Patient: sex F, age 26
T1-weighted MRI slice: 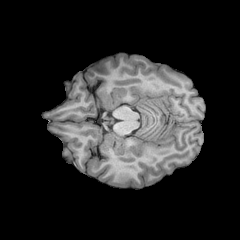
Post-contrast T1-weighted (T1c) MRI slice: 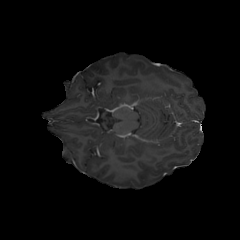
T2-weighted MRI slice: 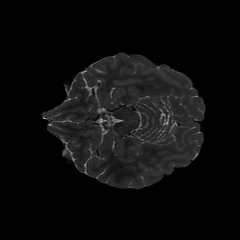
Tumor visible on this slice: no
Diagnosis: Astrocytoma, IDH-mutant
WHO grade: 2